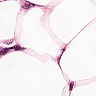
Metastatic tissue present: yes